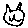
Label: cat